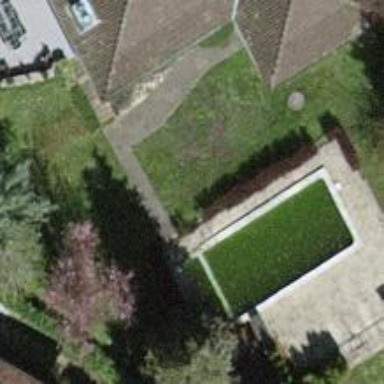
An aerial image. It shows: Swimming pool located in leisure land.